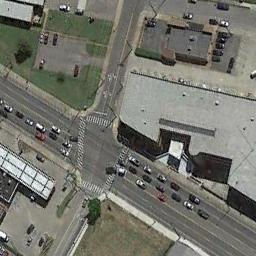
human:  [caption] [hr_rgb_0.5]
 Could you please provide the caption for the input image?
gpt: An intersection with normal traffic is between some buildings and green areas .

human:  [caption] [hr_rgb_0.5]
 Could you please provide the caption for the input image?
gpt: There are many moving and waiting vehicles on the road at the intersection, There are many buildings and some trees around the intersection, And many cars are parked in the open space beside the intersection .

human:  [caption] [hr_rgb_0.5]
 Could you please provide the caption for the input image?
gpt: There are some cars at the intersection on the right .

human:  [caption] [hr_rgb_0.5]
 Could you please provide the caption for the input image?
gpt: There are many buildings beside the intersection .

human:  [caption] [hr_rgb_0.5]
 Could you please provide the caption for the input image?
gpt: There are two lawns and a gray building beside the intersection .